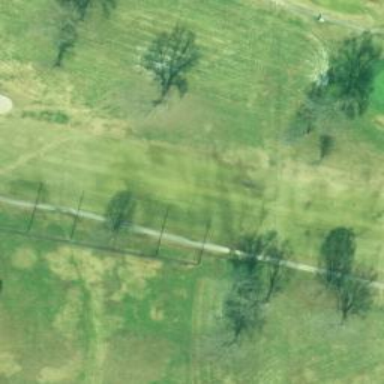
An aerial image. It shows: Grassy area designated as golf fairway.